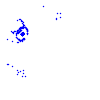
Particle: kaon